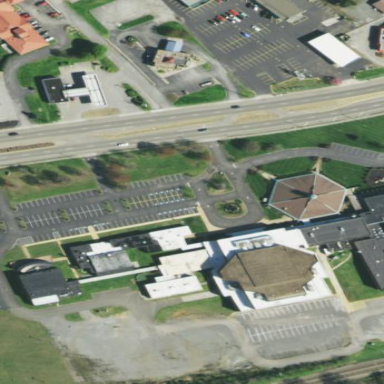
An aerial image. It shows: Building serving as place of worship.